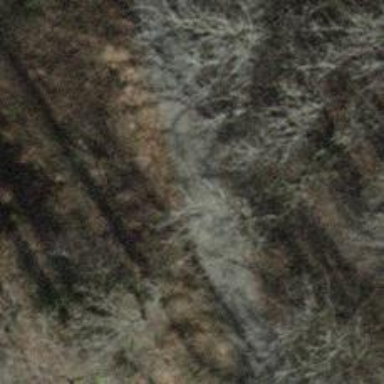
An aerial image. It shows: Unpaved track with grade2 tracktype.